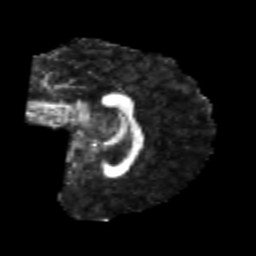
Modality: FA
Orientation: sagittal
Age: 21
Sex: female
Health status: healthy
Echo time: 0.074 s